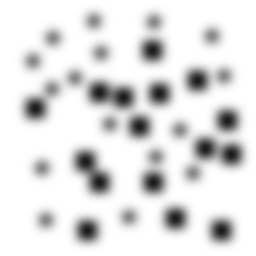
Squares: 16
Triangles: 0
Stars: 16
Total shapes: 32